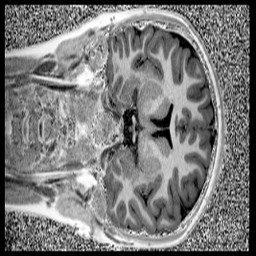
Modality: UNIT1
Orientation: coronal
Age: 13
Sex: female
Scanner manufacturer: siemens
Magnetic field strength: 3 T
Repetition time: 4 s
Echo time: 0.00299 s